Field crop: maize
Growth stage: 1
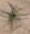
Species: salsola